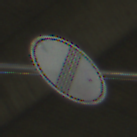
Verkehrszeichen: EndeSaemtlicherBegrenzungen
Umgebung: Outdoor, Suburban
Tageszeit: SunriseSunset
Wetter: PartlyCloudy
Licht: Natural
Jahreszeit: NotSpecified
Kontrast: MediumContrast